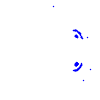
Particle: electron